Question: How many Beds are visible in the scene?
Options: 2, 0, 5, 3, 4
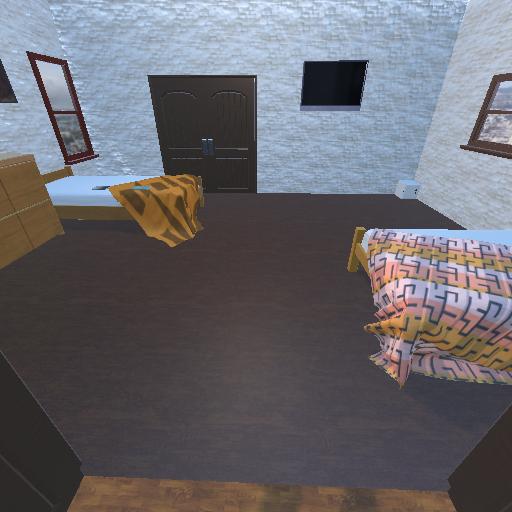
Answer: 2